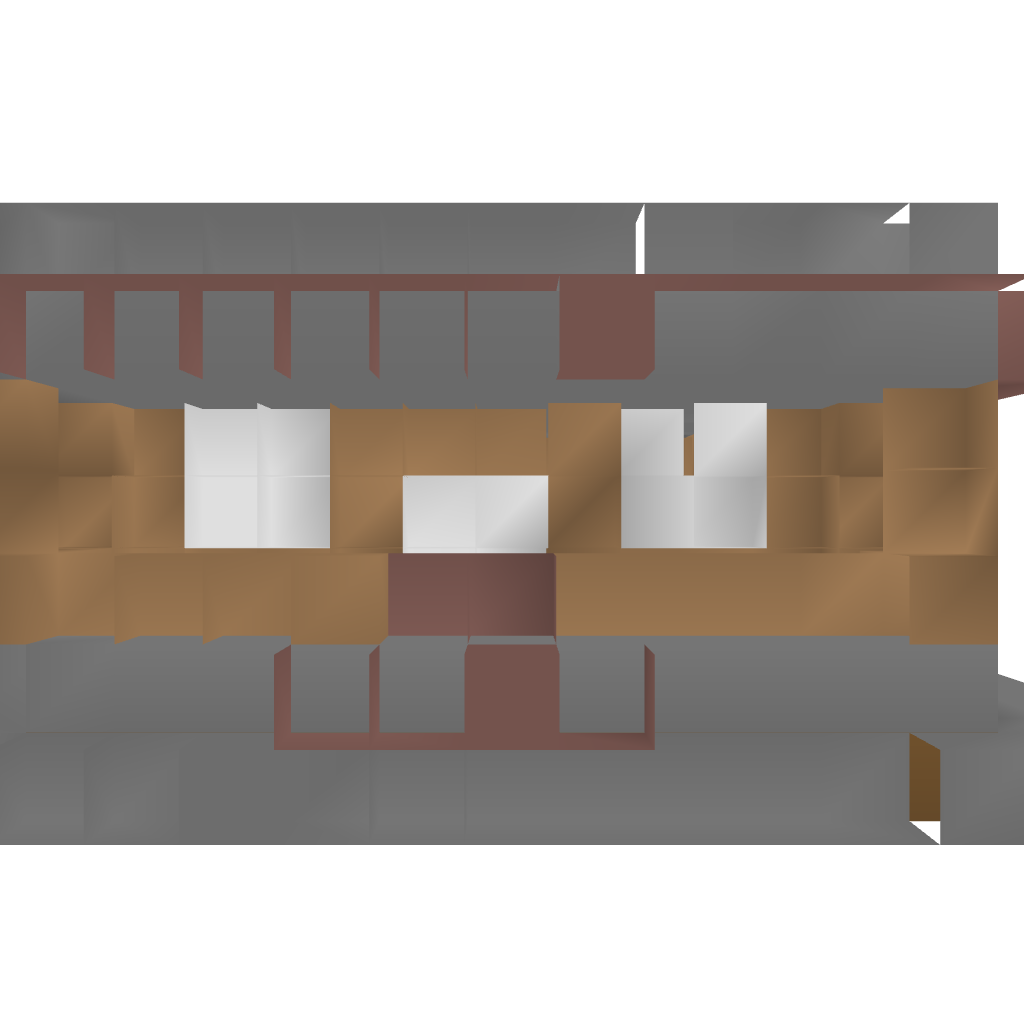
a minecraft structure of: Safe fully equiped starter house bad low quality